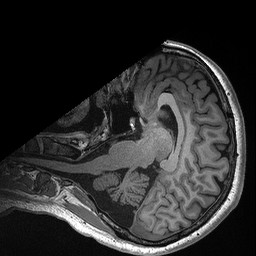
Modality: T1w
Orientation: axial
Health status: healthy
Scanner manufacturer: siemens
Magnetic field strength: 3 T
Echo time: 0.00298 s